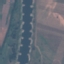
Label: River